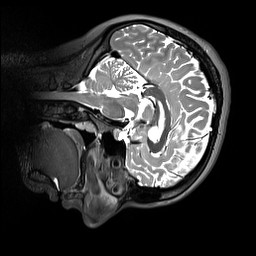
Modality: T2w
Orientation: sagittal
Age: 24
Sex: female
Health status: healthy
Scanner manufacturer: siemens
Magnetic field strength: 3 T
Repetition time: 3.2 s
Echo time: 0.412 s